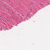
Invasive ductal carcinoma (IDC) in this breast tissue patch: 0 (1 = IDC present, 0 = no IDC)